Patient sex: M
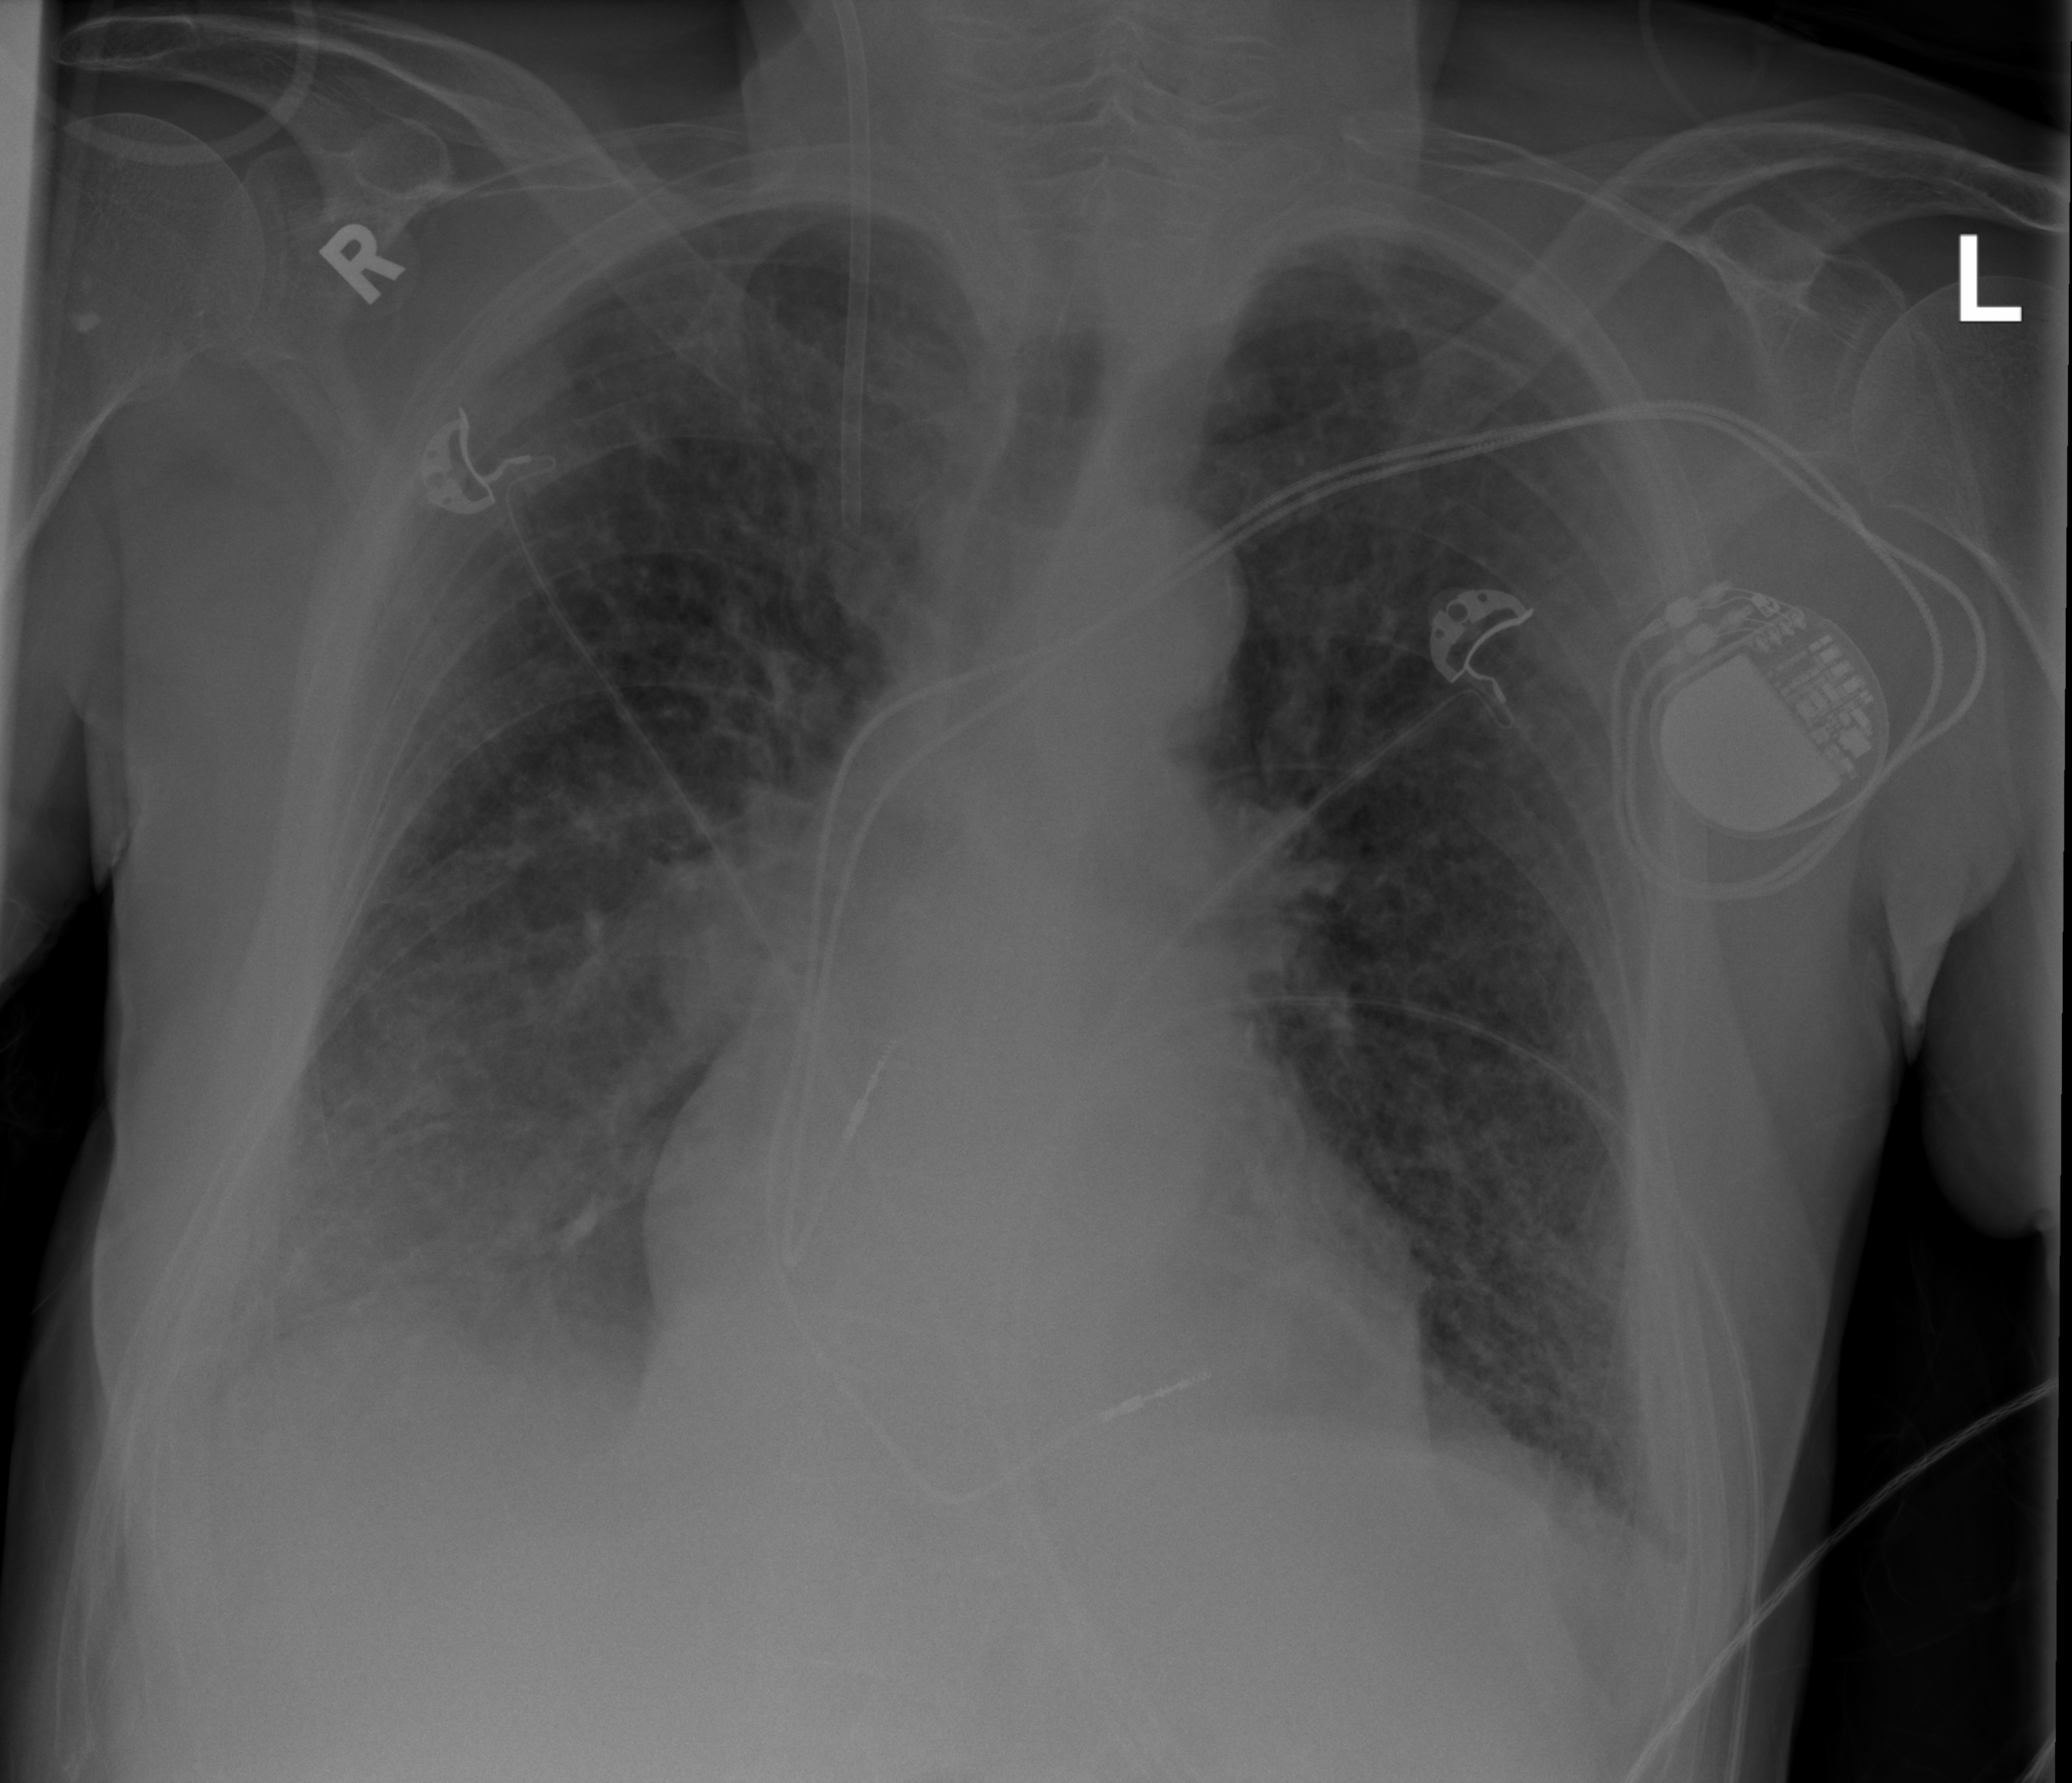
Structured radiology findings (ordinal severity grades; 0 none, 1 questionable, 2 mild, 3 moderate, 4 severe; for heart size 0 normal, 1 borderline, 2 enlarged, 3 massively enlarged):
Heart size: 1
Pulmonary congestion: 2
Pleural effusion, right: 2
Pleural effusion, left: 2
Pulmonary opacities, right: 3
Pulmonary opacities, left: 3
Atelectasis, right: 2
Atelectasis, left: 2